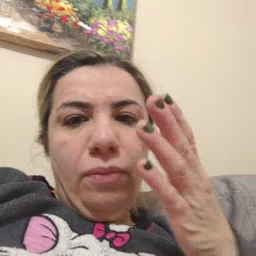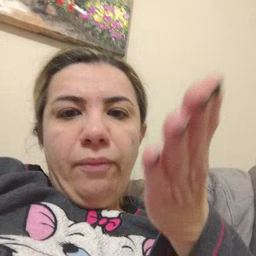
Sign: boat